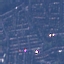
Label: Residential